三年级 · 组合数学
先圈一圈, 再填一填。

000000000

的个数是是 ()$^{2}$ 倍。
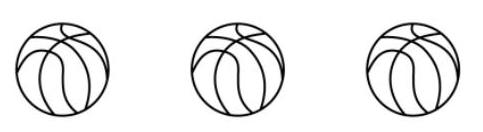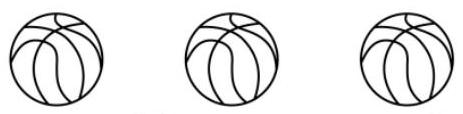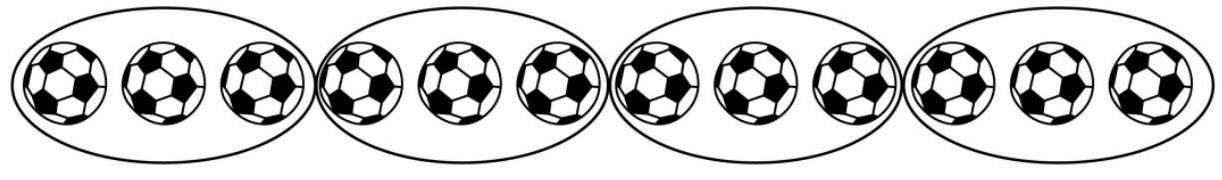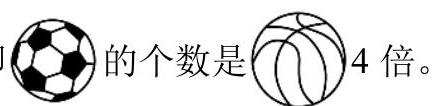
答案: 圈图见详解; 4

【分析】 先将每 3 个 圈一起, 然后再填空即可, 一共圈了几组, 则 的个数就是 的几倍。

【详解】

即

【点睛】熟练掌握对倍的认识是解答此题的关键。